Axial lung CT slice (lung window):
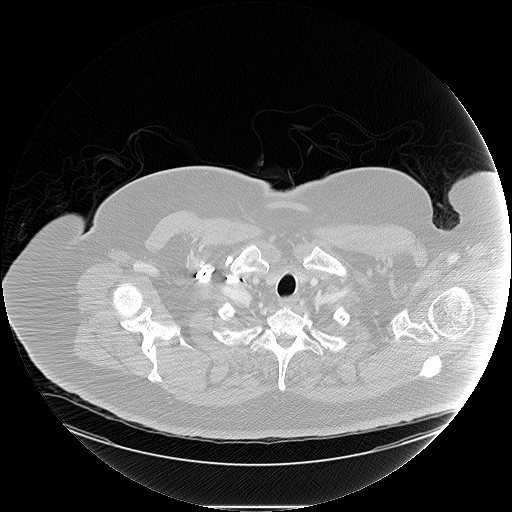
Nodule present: no